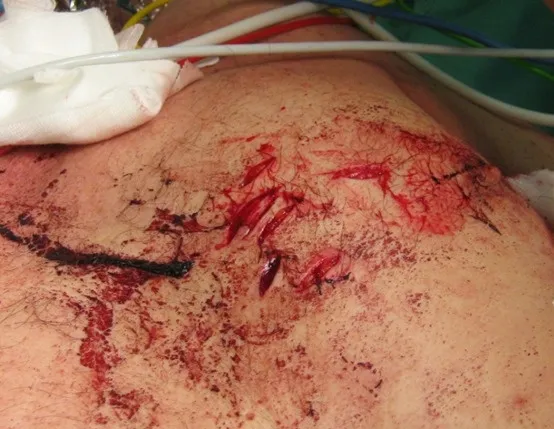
Thoracic wound of the letter opener.
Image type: medical_photograph (other_medical_photograph)